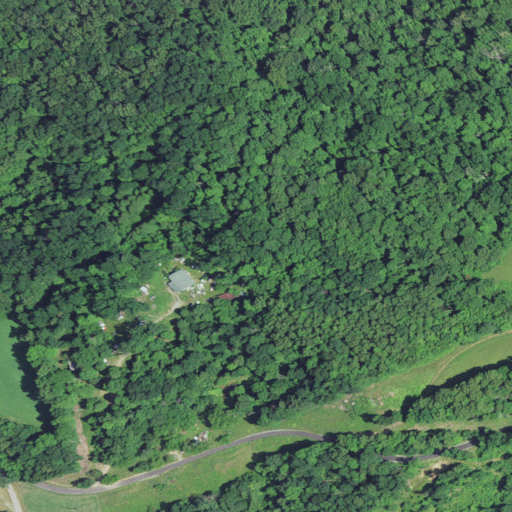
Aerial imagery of mountain in West Virginia named Pleasant Hill containing deciduous forest, open development, pasture, grassland, low intensity development, and mixed forest